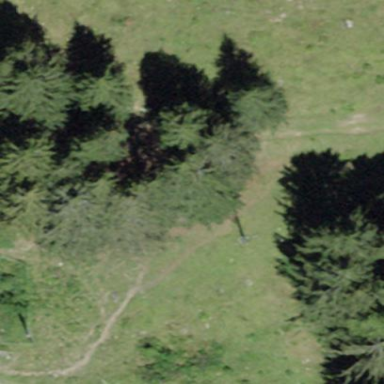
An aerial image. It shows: Forest area.